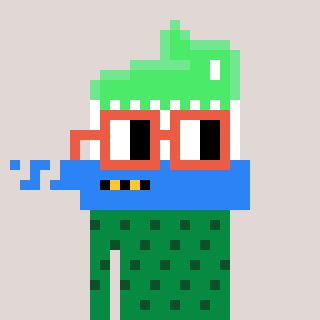
a pixel art character with square orange glasses, a toothbrush-shaped head and a green-colored body on a warm background